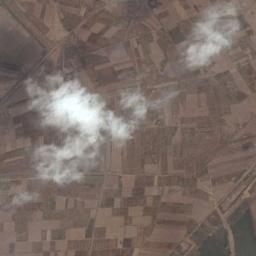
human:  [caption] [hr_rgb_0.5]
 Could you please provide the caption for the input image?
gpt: There were thick clouds in the air, And we could barely see anything on the ground .

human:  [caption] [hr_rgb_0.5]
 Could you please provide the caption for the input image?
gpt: Sparse white clouds on green and yellow-brown fields .

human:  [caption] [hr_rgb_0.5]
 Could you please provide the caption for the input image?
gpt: The cumulus clouds are located above the khaki farmland .

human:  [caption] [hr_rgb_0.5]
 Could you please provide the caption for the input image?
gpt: The white cloud is above bare farmland .

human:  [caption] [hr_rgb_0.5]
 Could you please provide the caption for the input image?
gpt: A few pieces of white clouds over many brown farmlands .